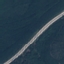
Label: Highway